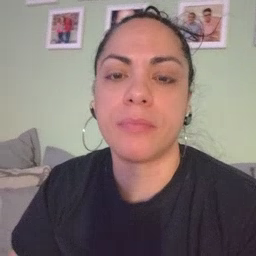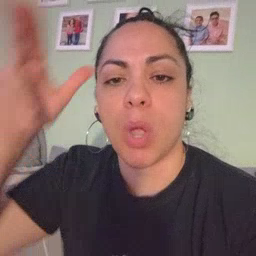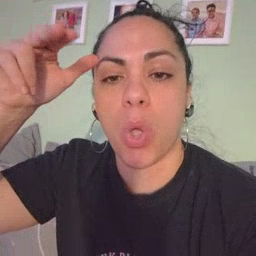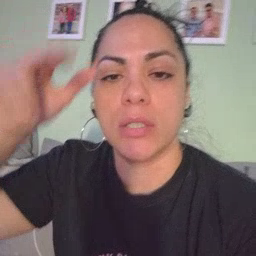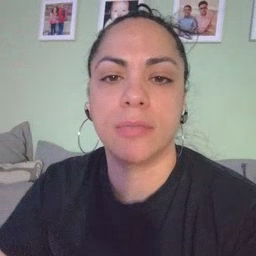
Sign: horse